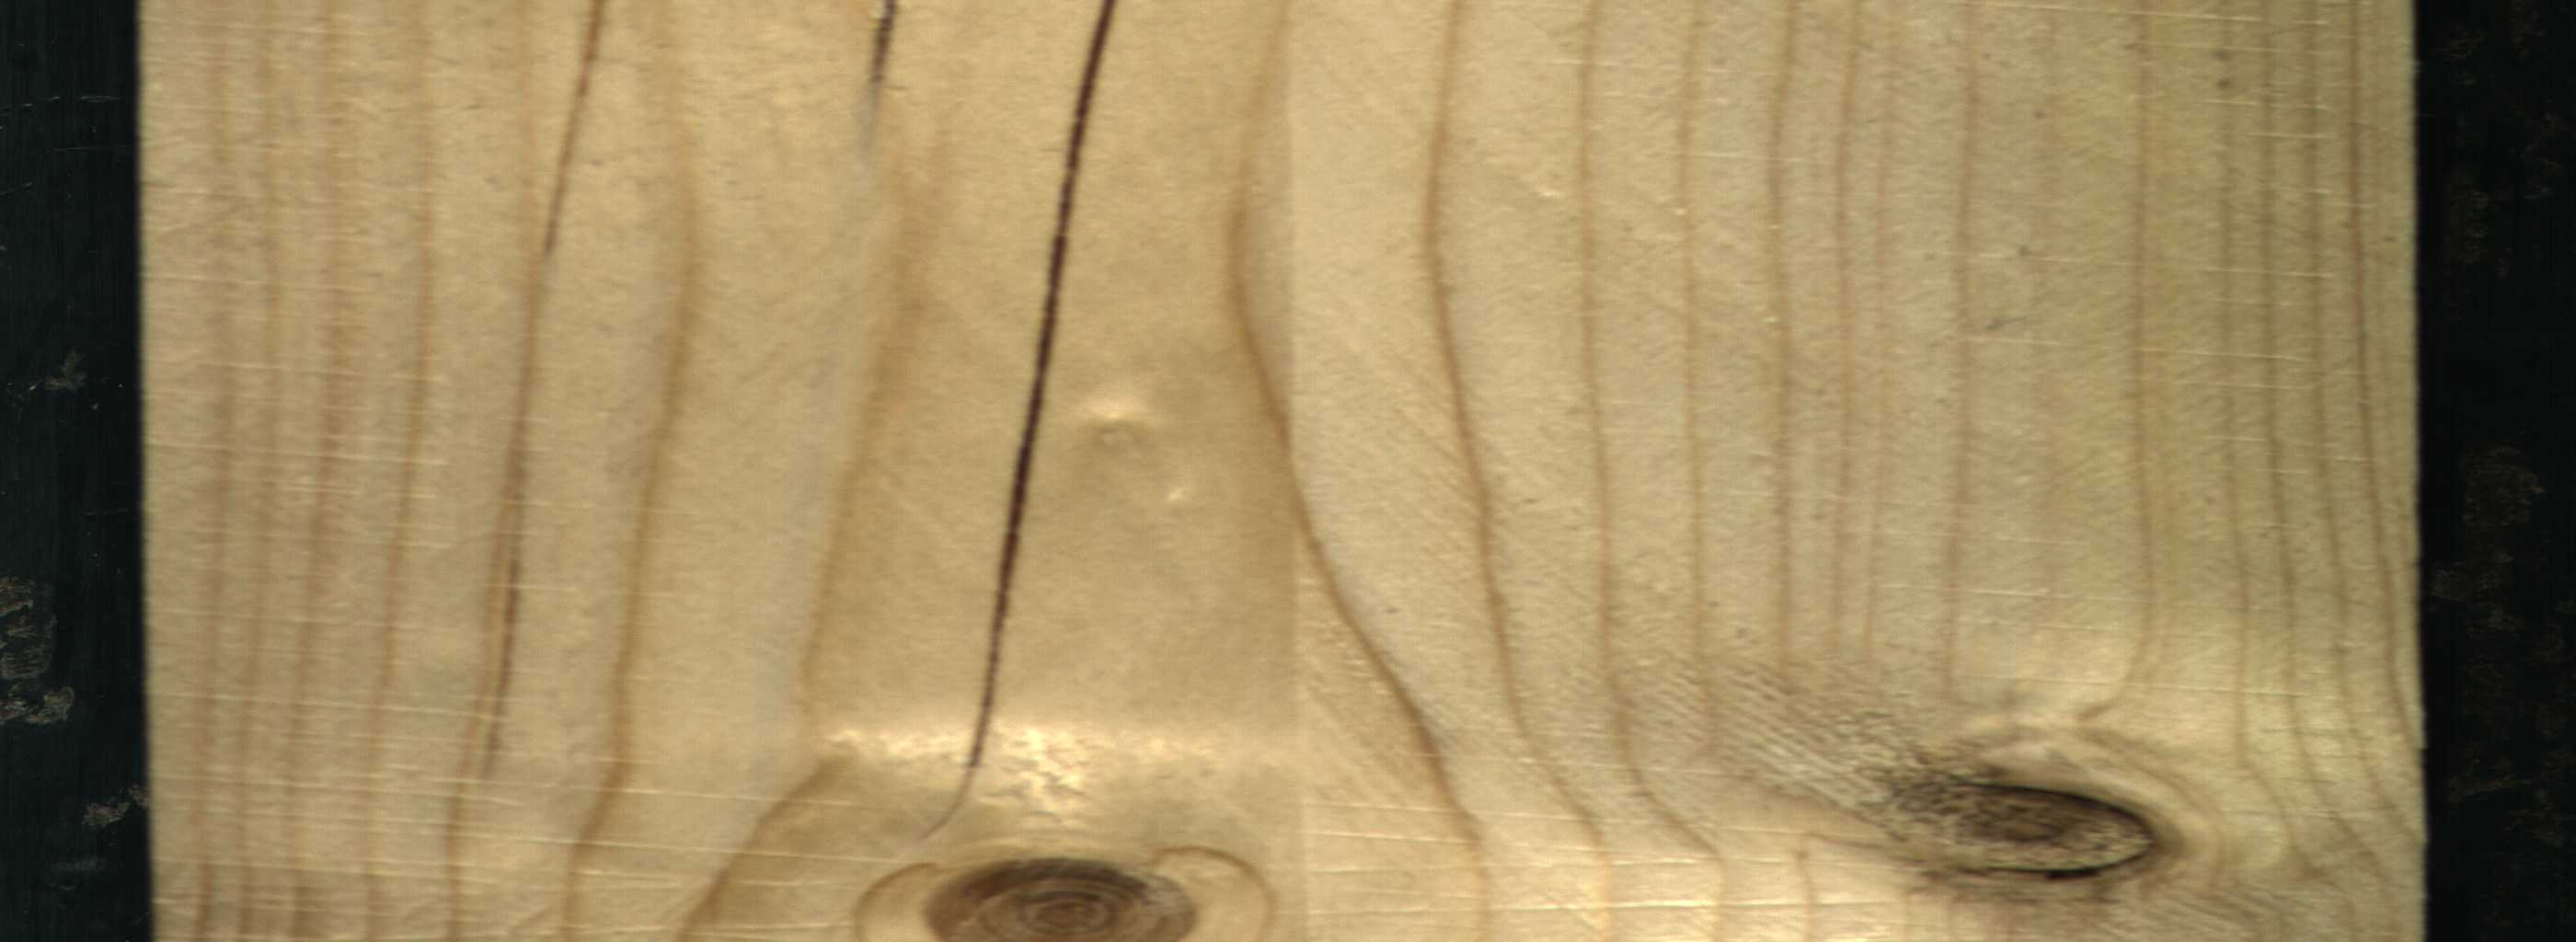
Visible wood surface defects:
resin
resin
resin
Crack
Dead_Knot
Live_Knot